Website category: university
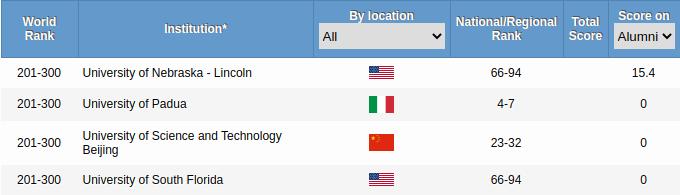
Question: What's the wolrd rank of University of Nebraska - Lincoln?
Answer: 201-300

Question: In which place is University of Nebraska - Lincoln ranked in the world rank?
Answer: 201-300

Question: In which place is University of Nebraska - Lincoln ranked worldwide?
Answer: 201-300

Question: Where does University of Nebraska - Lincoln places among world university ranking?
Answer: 201-300

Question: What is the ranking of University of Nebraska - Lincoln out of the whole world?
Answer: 201-300

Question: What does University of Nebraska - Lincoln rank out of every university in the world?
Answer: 201-300

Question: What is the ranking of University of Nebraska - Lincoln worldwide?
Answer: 201-300

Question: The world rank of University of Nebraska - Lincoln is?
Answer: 201-300

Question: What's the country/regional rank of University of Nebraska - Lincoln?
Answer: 66-94

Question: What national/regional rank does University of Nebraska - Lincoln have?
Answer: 66-94

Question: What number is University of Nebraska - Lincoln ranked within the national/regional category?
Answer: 66-94

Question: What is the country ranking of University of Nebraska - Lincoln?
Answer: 66-94

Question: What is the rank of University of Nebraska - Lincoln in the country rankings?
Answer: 66-94

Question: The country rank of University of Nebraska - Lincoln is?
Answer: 66-94

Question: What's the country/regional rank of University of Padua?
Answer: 4-7

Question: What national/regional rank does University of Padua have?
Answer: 4-7

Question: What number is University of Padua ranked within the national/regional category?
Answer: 4-7

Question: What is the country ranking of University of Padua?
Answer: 4-7

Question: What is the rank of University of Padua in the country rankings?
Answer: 4-7

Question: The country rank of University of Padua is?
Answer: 4-7

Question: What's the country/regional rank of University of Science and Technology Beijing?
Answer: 23-32

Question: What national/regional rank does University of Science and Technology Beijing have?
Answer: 23-32

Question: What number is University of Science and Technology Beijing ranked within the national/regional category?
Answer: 23-32

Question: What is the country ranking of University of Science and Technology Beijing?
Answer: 23-32

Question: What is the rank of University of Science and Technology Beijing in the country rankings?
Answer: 23-32

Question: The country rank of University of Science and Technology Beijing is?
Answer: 23-32

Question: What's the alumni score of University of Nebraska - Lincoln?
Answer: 15.4

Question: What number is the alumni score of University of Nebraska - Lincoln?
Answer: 15.4

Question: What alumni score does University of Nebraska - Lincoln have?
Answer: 15.4

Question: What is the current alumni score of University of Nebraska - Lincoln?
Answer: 15.4

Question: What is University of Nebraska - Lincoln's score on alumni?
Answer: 15.4

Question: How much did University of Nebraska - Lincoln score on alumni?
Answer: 15.4

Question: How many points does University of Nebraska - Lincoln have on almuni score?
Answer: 15.4

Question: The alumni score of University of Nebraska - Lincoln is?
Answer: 15.4

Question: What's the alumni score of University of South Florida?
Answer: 0

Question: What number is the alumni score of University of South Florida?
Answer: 0

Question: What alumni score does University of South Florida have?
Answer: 0

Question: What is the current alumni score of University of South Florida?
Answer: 0

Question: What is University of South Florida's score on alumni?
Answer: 0

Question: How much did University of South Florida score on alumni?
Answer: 0

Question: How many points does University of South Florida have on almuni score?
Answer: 0

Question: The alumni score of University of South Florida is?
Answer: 0

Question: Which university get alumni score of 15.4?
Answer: University of Nebraska - Lincoln

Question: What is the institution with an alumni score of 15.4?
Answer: University of Nebraska - Lincoln

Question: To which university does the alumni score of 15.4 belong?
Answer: University of Nebraska - Lincoln

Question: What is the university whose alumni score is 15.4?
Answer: University of Nebraska - Lincoln

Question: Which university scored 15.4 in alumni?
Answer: University of Nebraska - Lincoln